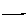
Label: line